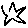
Label: star